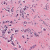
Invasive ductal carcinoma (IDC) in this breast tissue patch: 1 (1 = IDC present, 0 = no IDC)